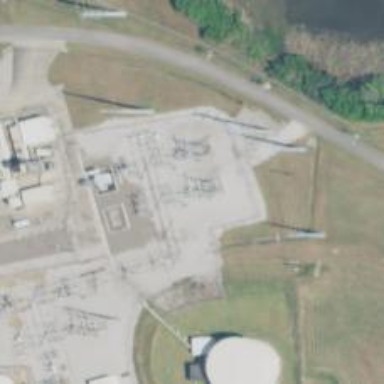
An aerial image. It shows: Switch used for power control.